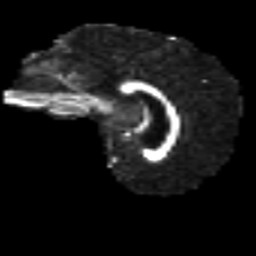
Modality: FA
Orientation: sagittal
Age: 34
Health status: ill
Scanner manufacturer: philips
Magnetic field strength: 3 T
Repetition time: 9 s
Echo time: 0.127 s